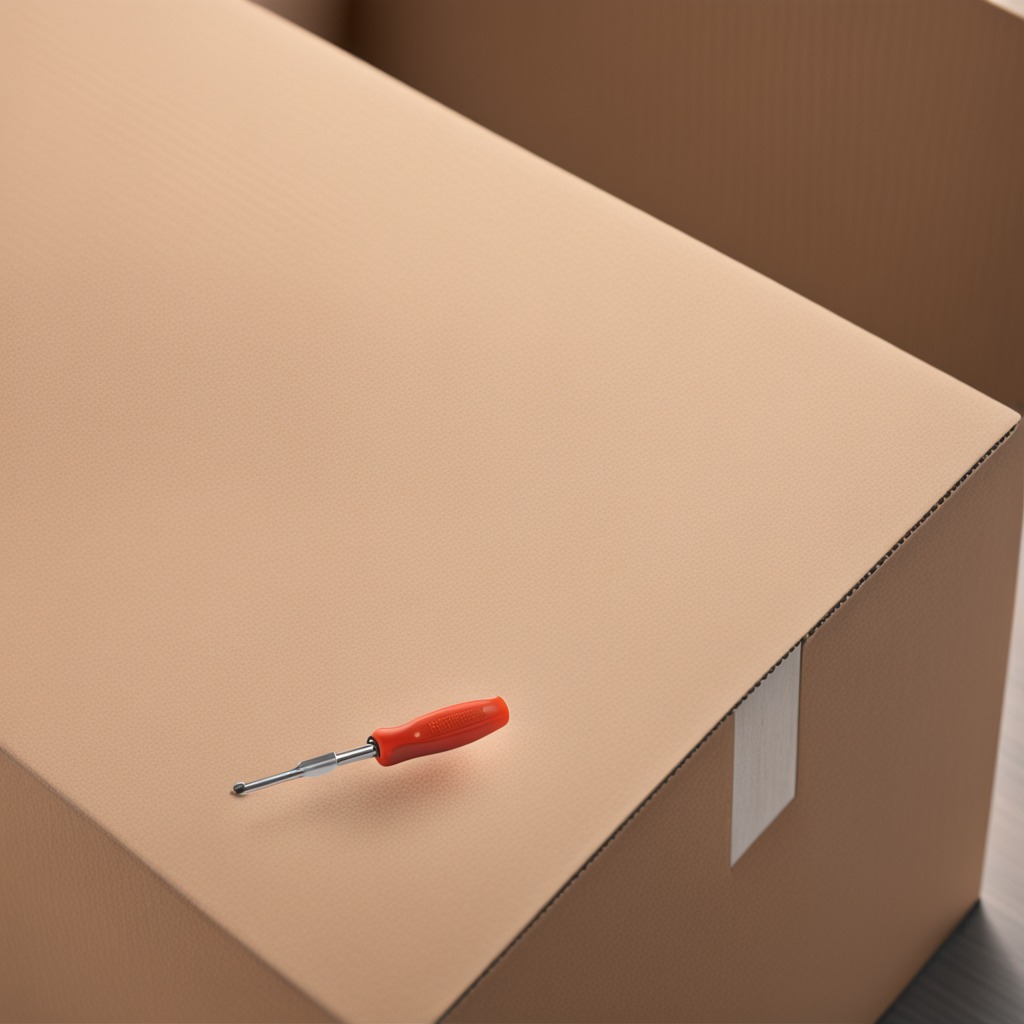
A screwdriver is lying on the cardboard box surface.